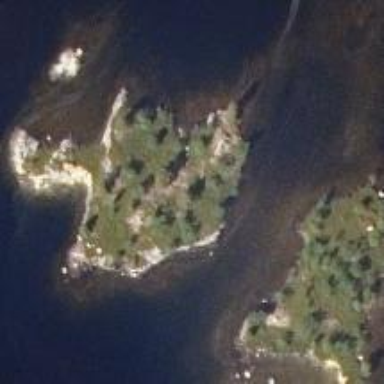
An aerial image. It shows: Islet.